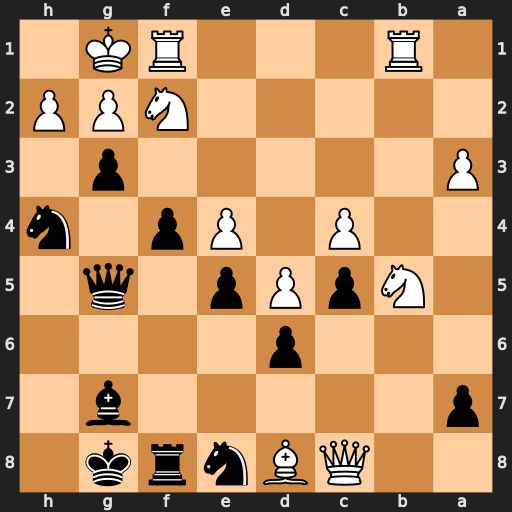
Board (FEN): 2QBnrk1/p5b1/3p4/1NpPp1q1/2P1Pp1n/P5p1/5NPP/1R3RK1
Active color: b
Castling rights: -
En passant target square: -
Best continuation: gxh2+ Kh1 Qxg2#